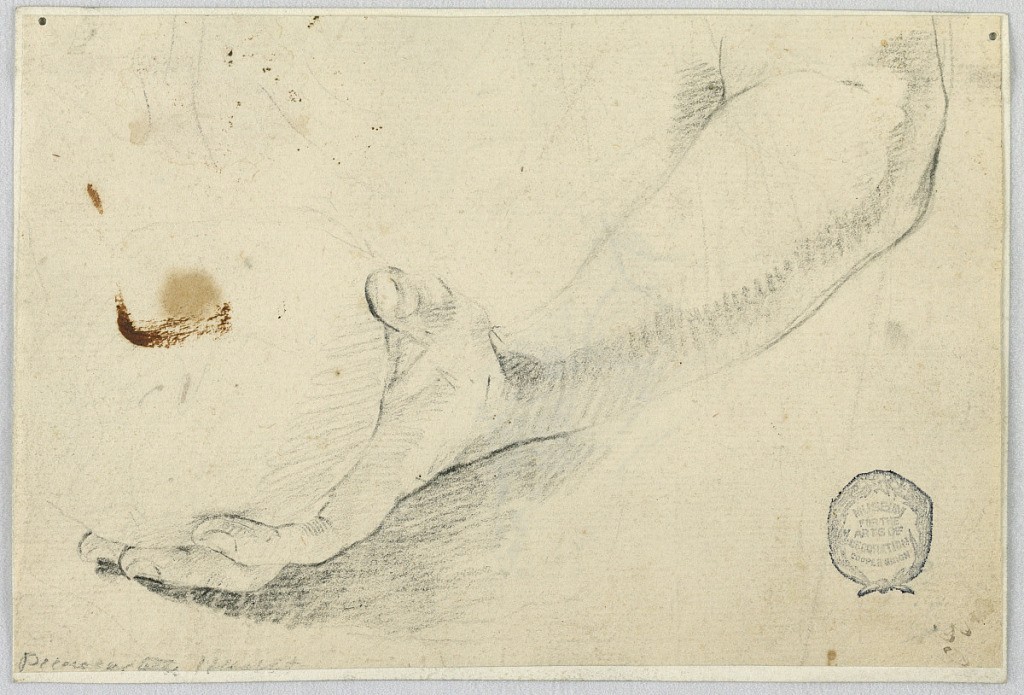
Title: Sketch: Forearm
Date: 1750–1800
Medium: Black crayon on paper
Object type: Drawing
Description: Horizontal composition of a left hand and forearm of a naked man holding a ball.